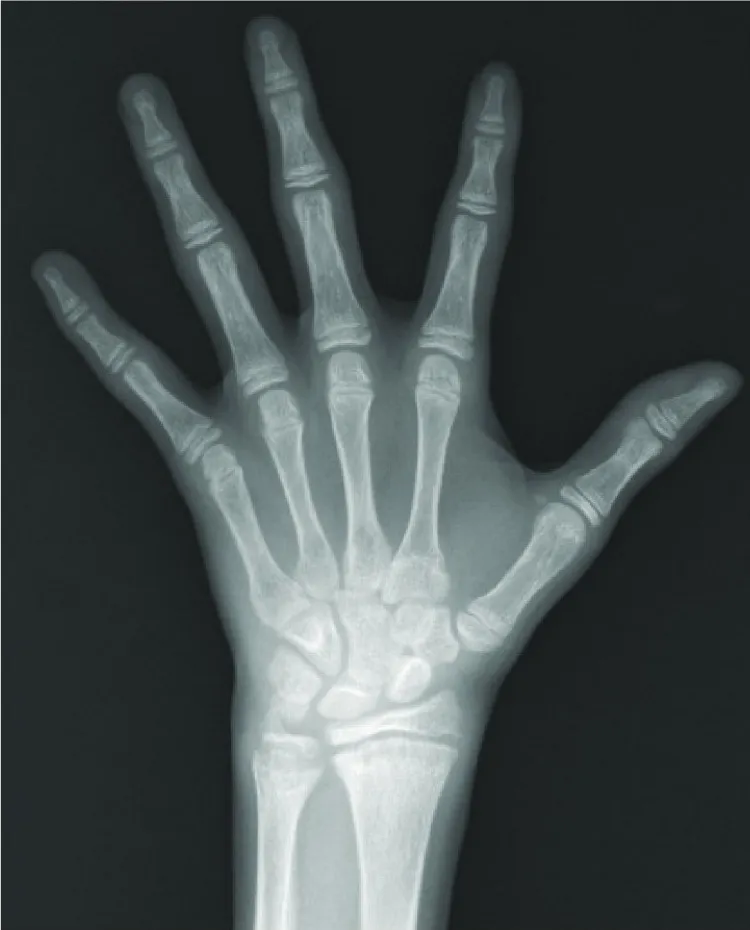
X-ray of the left hand of the patient with hypokalemic periodic paralysis. . It showed a bone at the age of 13 years and 6 months.
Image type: radiology (x_ray)